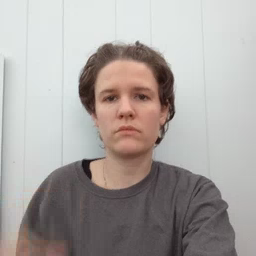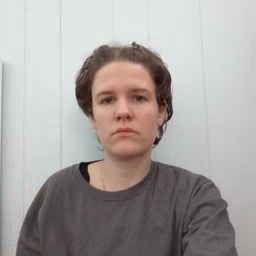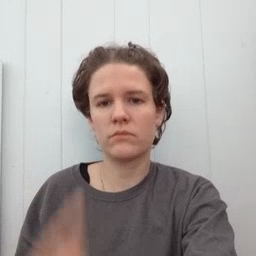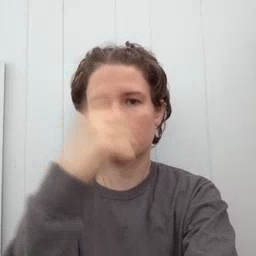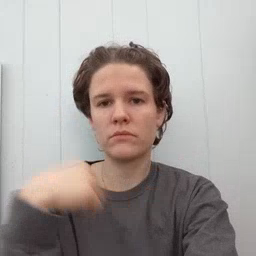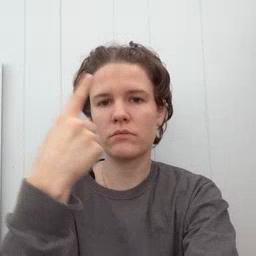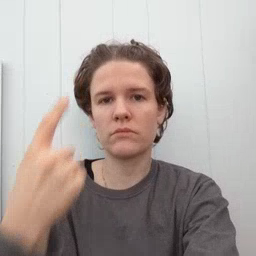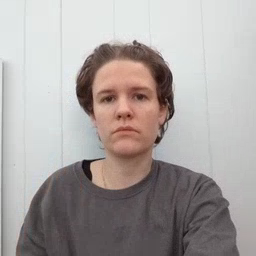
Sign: face